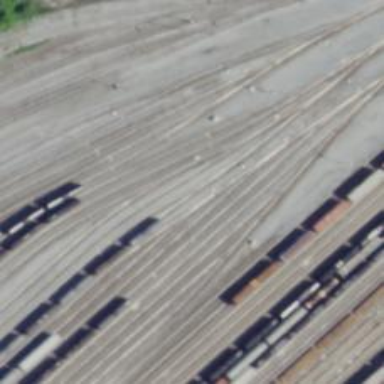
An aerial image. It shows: Railway yard.